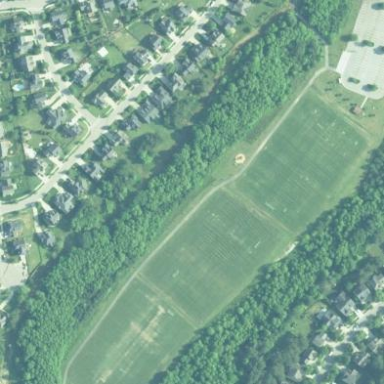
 sports center located within recreation ground."